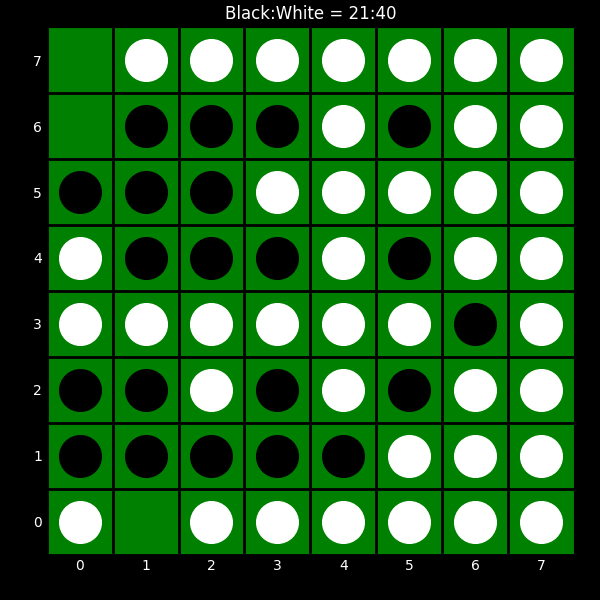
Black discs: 21
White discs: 40